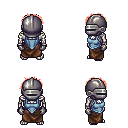
a pixel art fantasy rpg character, male body template, skeleton, blue vest, robe skirt, red bedhead hairstyle, metal helm, metal gloves, four views (front, back, left, right), 2x2 character sprite sheet, small pixel art, hard edges, no anti-aliasing